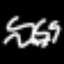
Label: squiggle